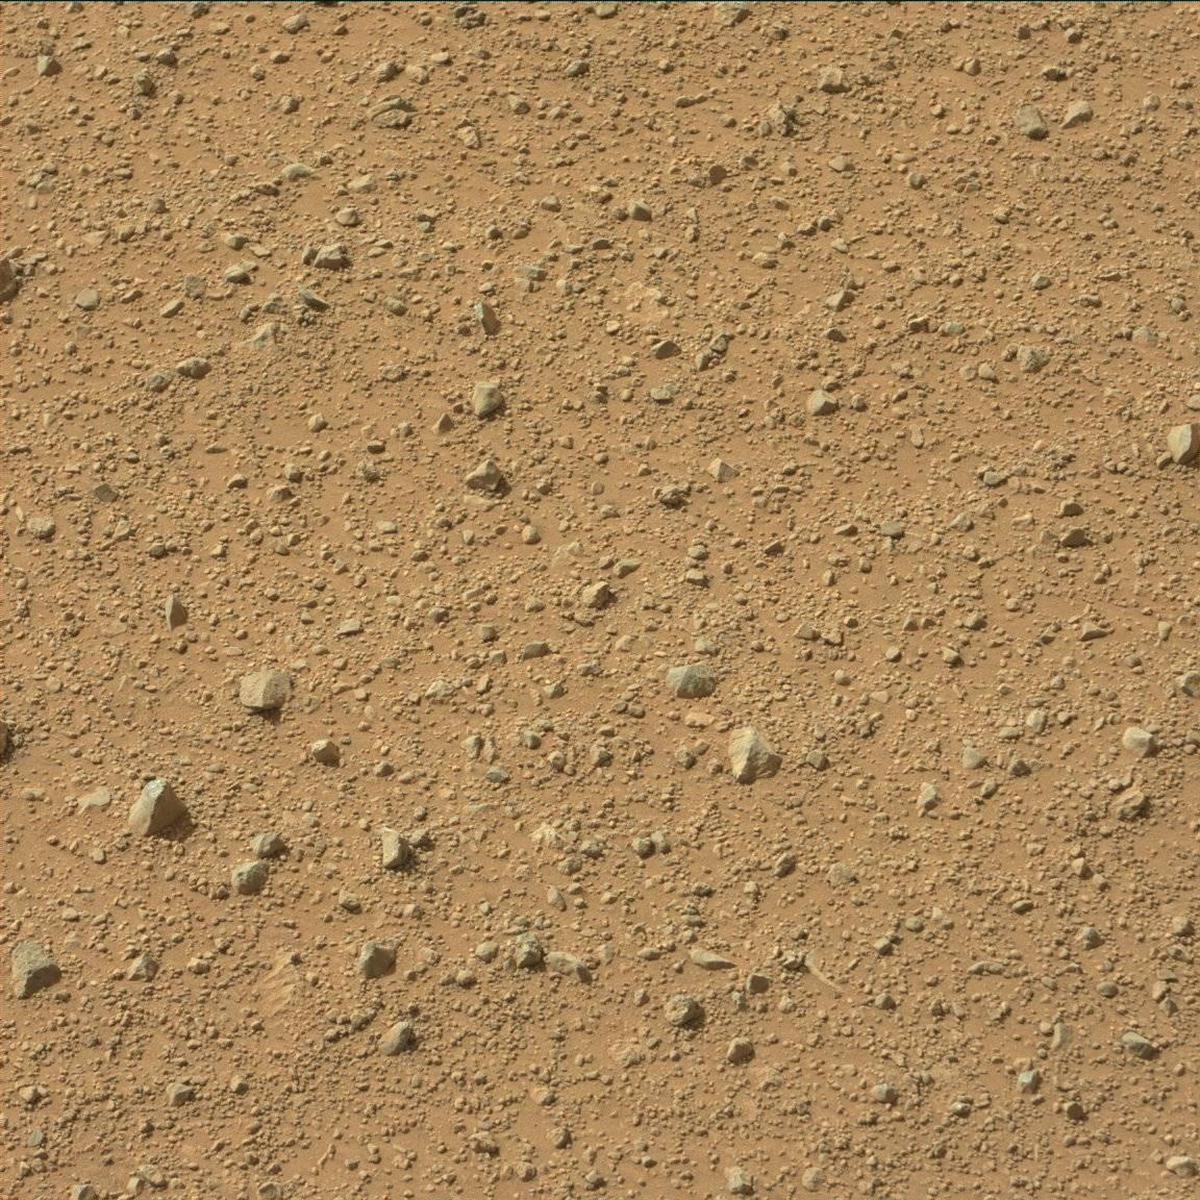
Terrain classes present: Bedrock, Rock, Sand / Soil